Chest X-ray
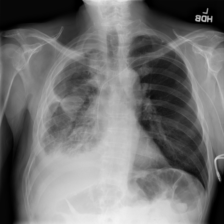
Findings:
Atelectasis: positive
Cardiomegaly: negative
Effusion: positive
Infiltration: positive
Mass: negative
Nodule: negative
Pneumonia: negative
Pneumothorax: positive
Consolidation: negative
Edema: negative
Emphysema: negative
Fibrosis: negative
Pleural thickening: negative
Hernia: negative